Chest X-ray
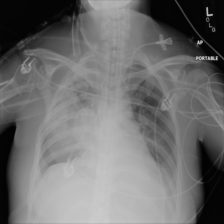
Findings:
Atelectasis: negative
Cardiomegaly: negative
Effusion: negative
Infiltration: negative
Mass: negative
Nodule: negative
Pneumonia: negative
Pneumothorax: negative
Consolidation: negative
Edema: negative
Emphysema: negative
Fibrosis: negative
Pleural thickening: negative
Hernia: negative